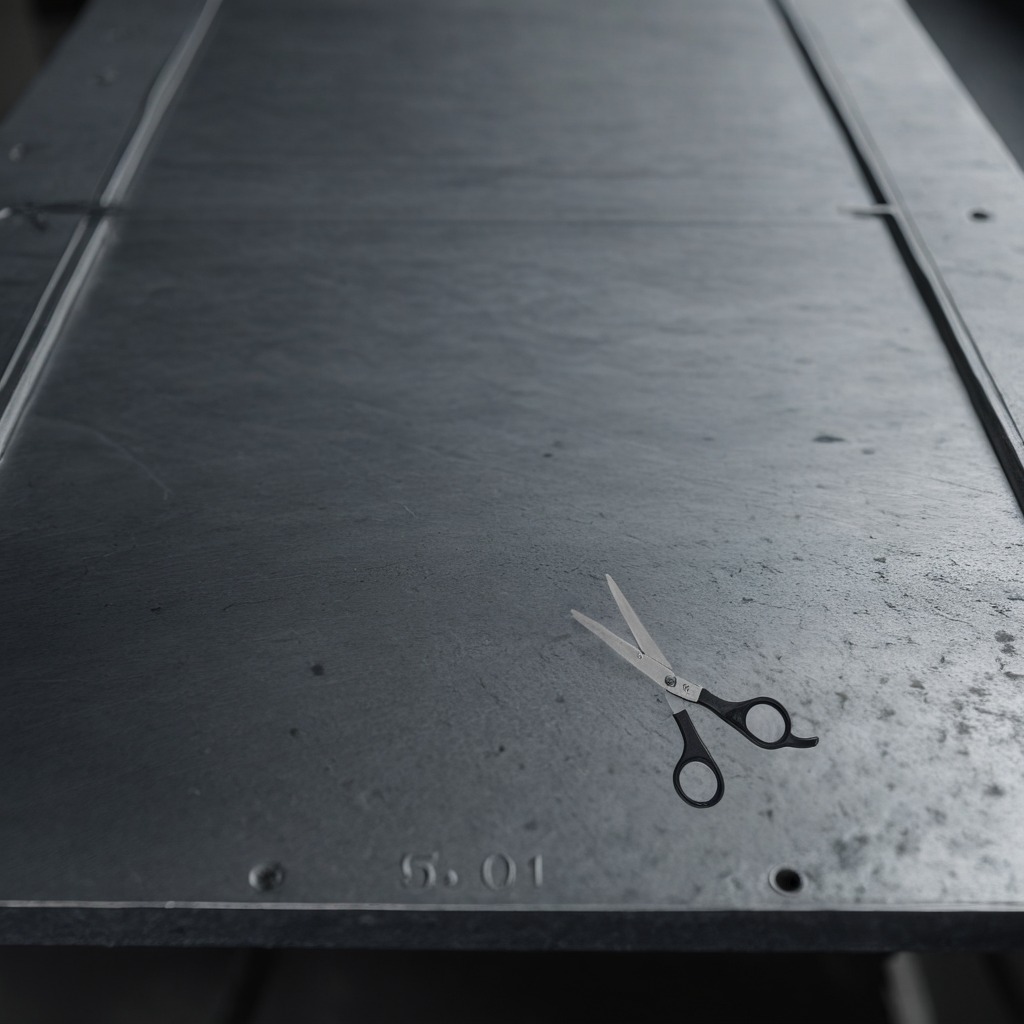
A scissor lies on the cold steel table in a mining workshop.